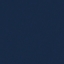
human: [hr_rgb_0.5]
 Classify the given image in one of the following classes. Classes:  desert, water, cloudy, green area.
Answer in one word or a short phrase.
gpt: water